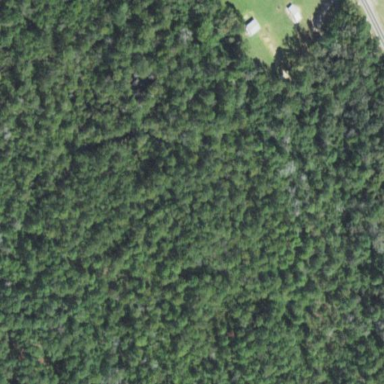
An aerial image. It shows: Forest area.